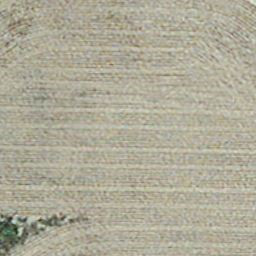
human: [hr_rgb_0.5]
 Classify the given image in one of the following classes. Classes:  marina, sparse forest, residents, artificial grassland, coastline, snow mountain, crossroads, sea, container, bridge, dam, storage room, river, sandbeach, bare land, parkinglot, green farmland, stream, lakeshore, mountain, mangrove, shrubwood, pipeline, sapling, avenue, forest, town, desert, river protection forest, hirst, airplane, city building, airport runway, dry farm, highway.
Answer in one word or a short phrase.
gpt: dry farm